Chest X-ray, AP view. Patient: 19 years old, sex M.
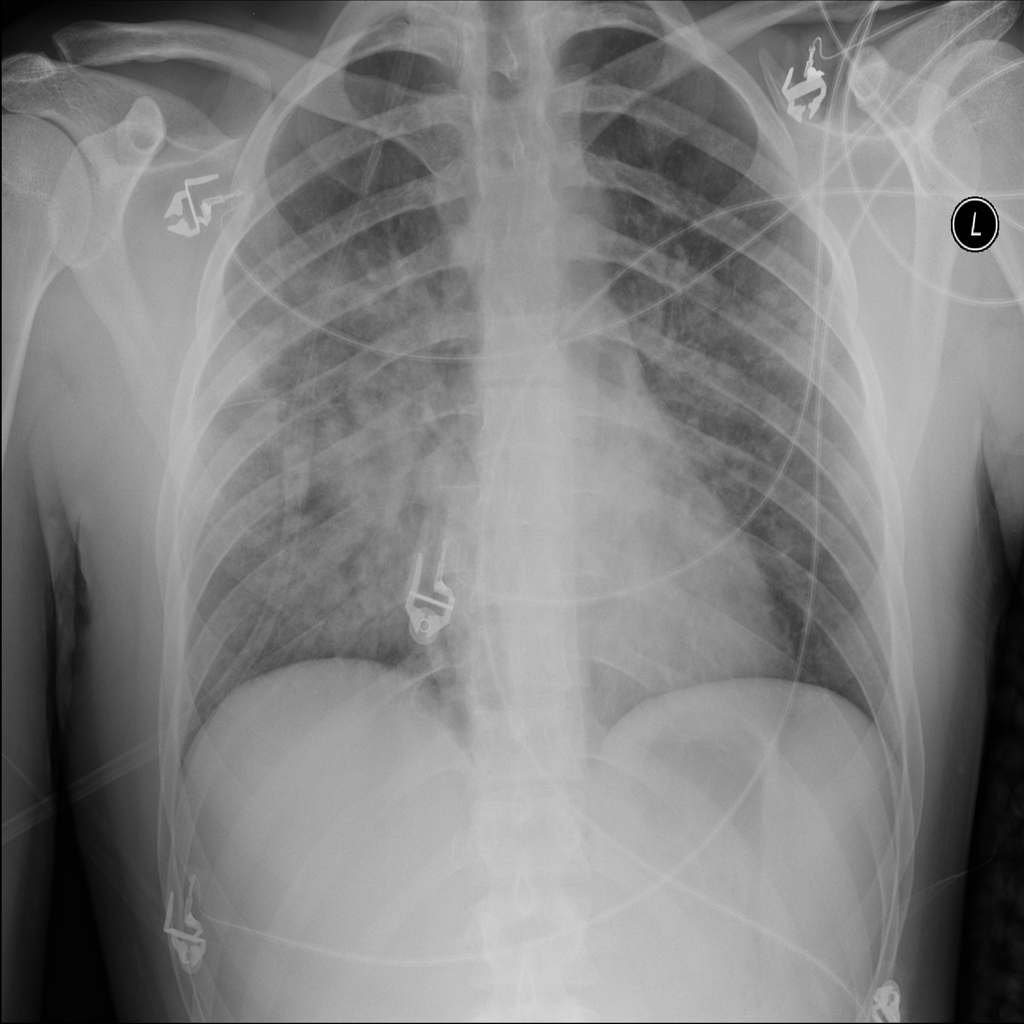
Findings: Edema